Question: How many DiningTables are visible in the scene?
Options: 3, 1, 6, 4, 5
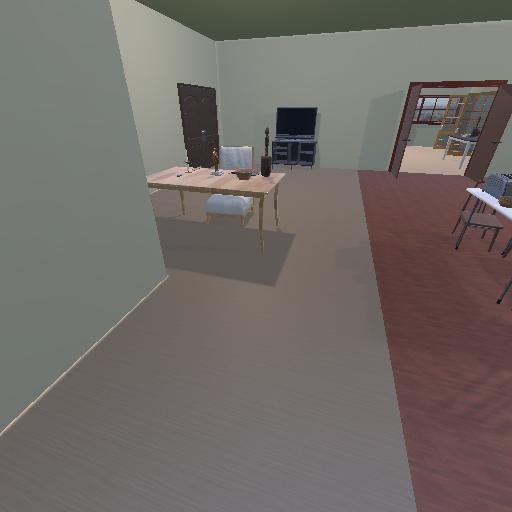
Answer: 3